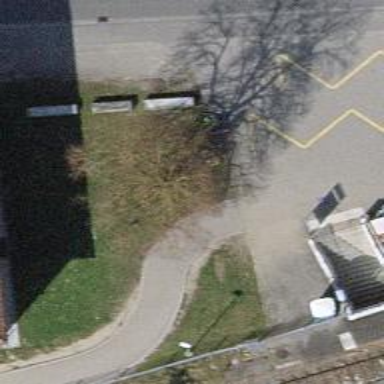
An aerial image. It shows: Post box.